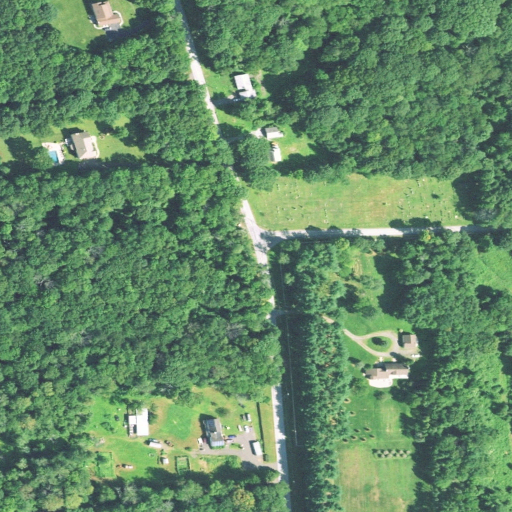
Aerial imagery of mountain in Connecticut named Carmel Hill containing deciduous forest, open development, grassland, low intensity development, evergreen forest, and mixed forest